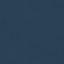
Land use / land cover class: SeaLake